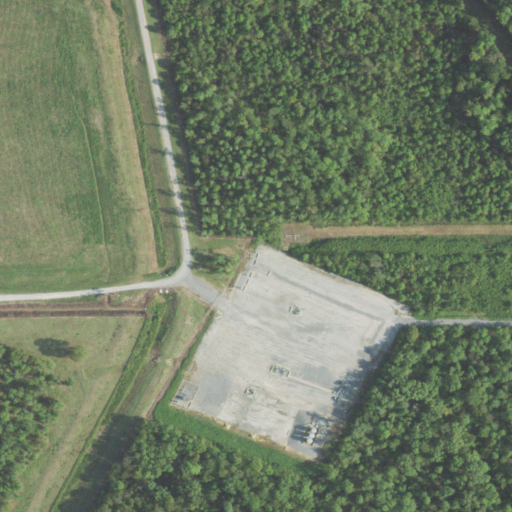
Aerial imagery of depression(s) in Louisiana named Cannisnia Lake Basin containing woody wetlands, herbaceous wetlands, high intensity development, shrub, medium intensity development, and mixed forest